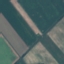
Land use / land cover class: AnnualCrop